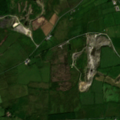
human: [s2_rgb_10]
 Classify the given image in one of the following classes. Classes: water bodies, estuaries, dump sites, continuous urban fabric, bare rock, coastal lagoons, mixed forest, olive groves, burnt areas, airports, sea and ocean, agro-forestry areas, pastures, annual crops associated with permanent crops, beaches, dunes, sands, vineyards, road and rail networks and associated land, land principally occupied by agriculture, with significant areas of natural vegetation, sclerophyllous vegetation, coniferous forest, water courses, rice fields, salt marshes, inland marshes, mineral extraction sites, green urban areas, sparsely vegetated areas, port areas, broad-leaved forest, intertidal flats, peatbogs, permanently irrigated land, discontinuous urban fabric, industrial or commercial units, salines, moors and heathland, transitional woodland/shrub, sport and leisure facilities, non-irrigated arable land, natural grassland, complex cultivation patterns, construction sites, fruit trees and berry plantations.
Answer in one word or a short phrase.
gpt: mineral extraction sites, pastures, land principally occupied by agriculture, with significant areas of natural vegetation, coniferous forest